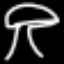
Label: mushroom